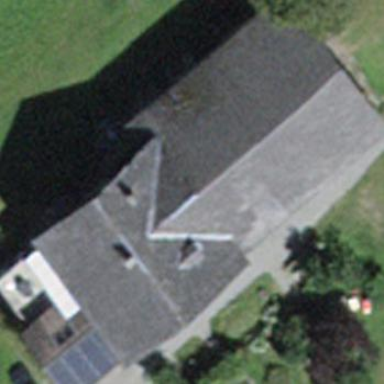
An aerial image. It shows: Gabled roofed house.